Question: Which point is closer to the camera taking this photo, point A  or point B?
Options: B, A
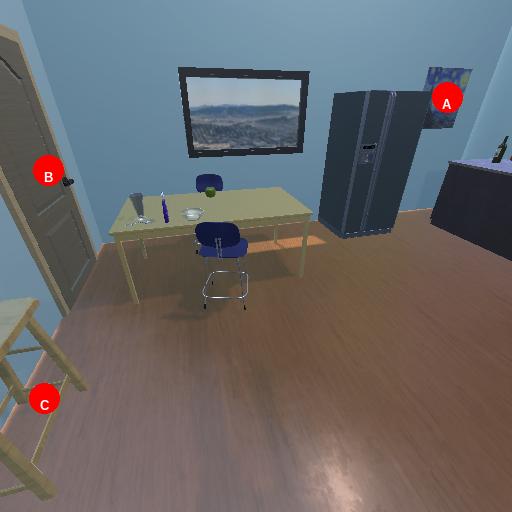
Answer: B